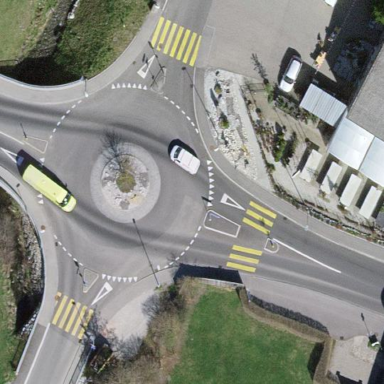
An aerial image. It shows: Secondary road leading to roundabout.